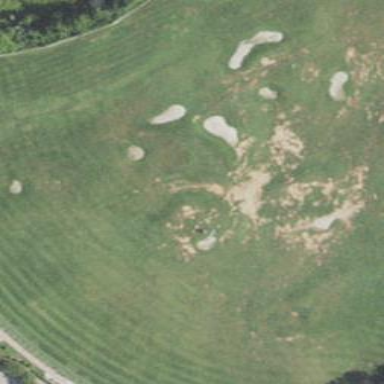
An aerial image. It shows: Grassy area used as driving range for golf.